Question: I have a tblData and a tblUser.
I only want to display the transactions that the user can take.
The transactions are linked by a DisplayNum, if one of the Transactions in the DisplayNum does not match the TransType in the tblUser then the user cannot take any TransType in that DisplayNum.

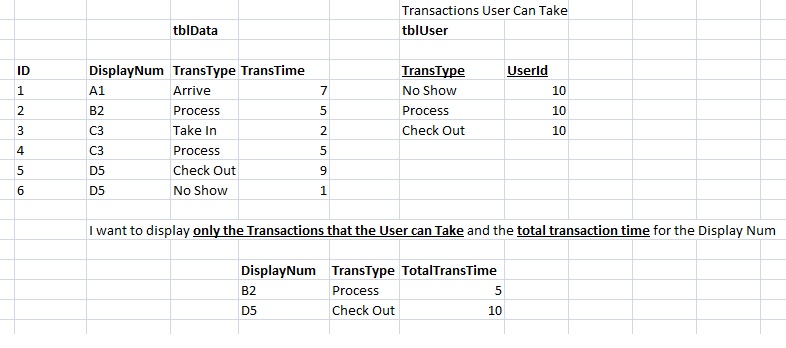
Answer: The final version put together after some chatting:
'''
SELECT DISTINCT q2.Id, q3.SubQ, q1.DisplayNum, q1.TransType, q1.TotalTransTime, q1.UserId
FROM (
SELECT D.DisplayNum, HighestTransTime.TransType, SUM(D.TransTime) AS TotalTransTime, U.UserId
FROM tblData D
INNER JOIN tblUser U ON D.TransType=U.TransType
INNER JOIN
(
SELECT DISTINCT innerQuery.DisplayNum, TransType
FROM tblData
INNER JOIN
(
SELECT DisplayNum, MAX(TransTime) AS TransTime FROM tblData GROUP BY DisplayNum
) innerQuery ON tblData.DisplayNum = innerQuery.DisplayNum AND tblData.TransTime = innerQuery.TransTime
) HighestTransTime ON D.DisplayNum=HighestTransTime.DisplayNum
WHERE U.UserId = 10
AND D.TransType IN (SELECT TransType FROM tblUser WHERE tblUser.UserId = U.UserId)
AND D.DisplayNum NOT IN (SELECT DisplayNum FROM tblData WHERE TransType NOT IN (SELECT TransType FROM tblUser WHERE tblUser.UserId = U.UserId))
GROUP BY D.DisplayNum, HighestTransTime.TransType, U.UserId
) q1
INNER JOIN (SELECT DisplayNum, MAX(ID) AS ID FROM tblData GROUP BY DisplayNum) q2 ON q1.DisplayNum = q2.DisplayNum
INNER JOIN (SELECT SubQ, ID FROM tblData) q3 ON q2.ID=q3.ID
ORDER BY q2.ID
'''